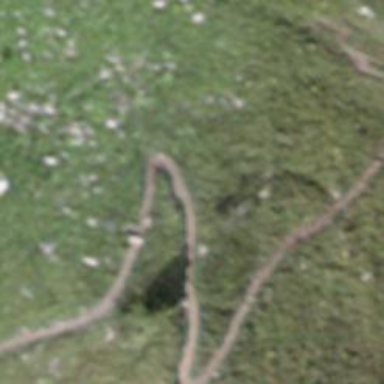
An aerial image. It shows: Excellent dirt path trail.